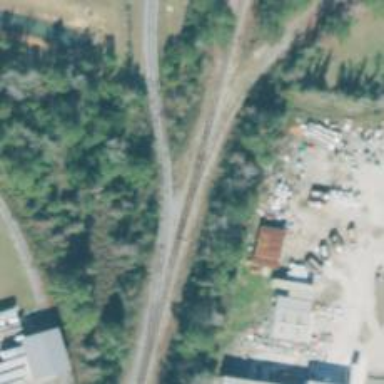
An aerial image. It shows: Railway spur junction.